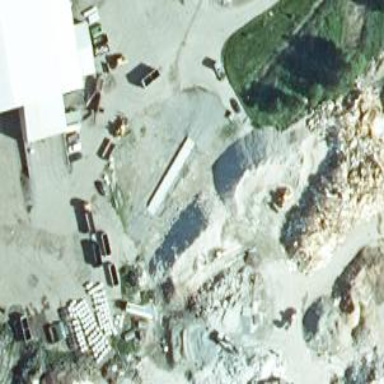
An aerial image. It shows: Weighbridge facility.